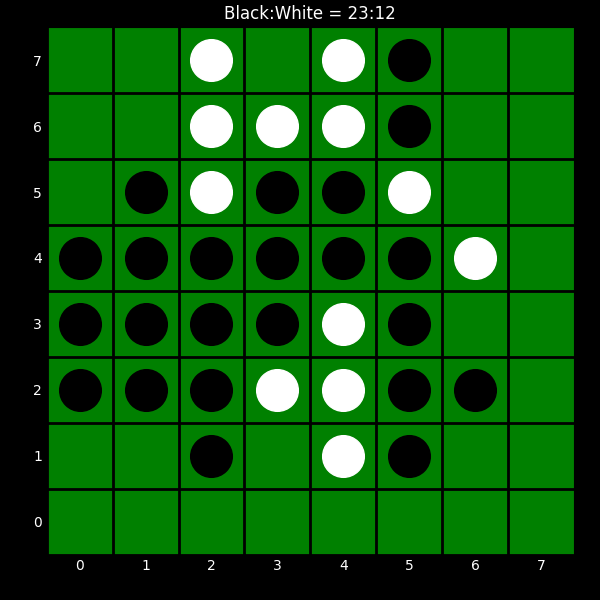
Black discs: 23
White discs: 12